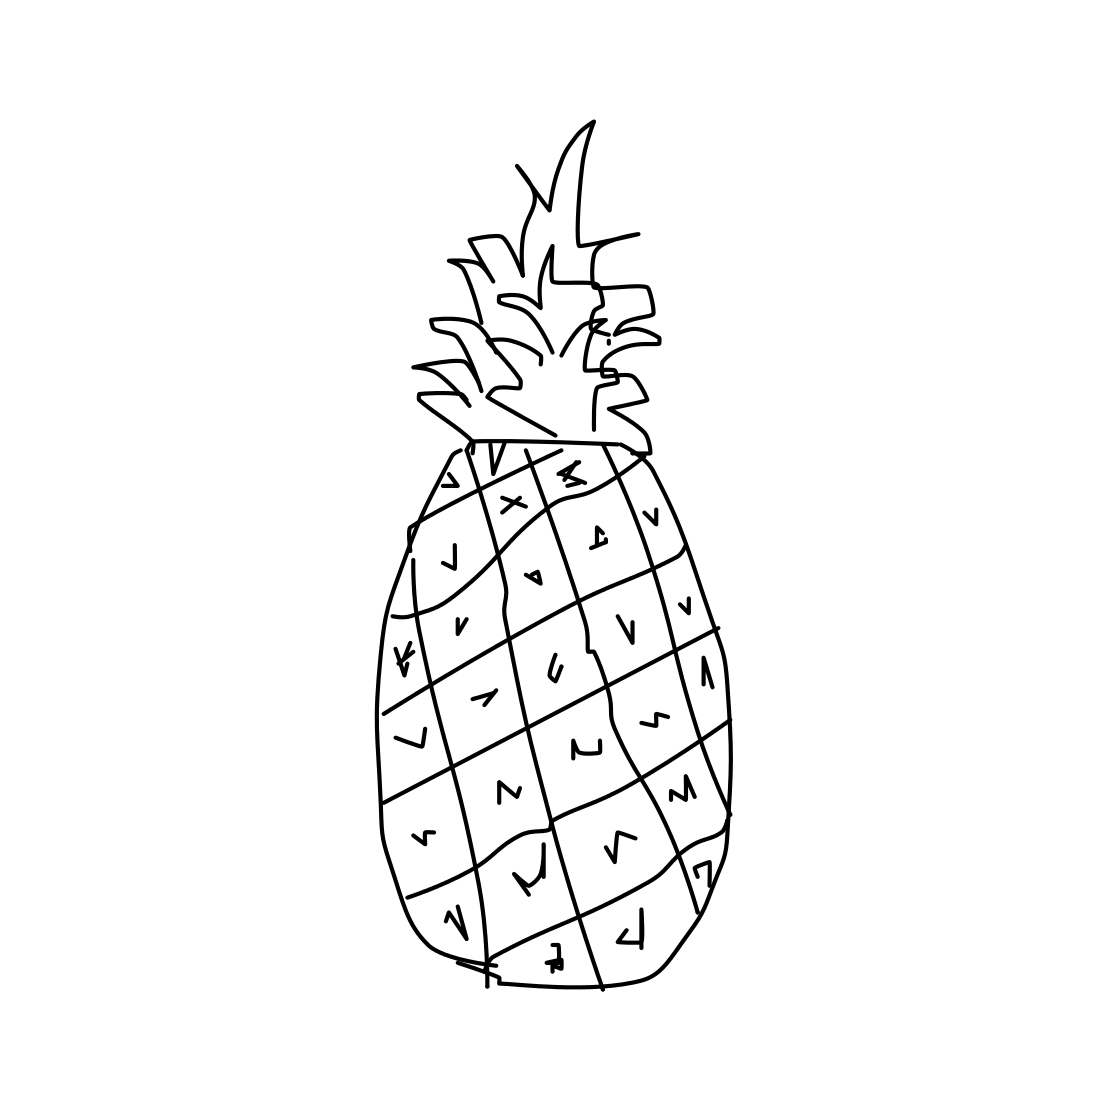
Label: pineapple